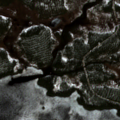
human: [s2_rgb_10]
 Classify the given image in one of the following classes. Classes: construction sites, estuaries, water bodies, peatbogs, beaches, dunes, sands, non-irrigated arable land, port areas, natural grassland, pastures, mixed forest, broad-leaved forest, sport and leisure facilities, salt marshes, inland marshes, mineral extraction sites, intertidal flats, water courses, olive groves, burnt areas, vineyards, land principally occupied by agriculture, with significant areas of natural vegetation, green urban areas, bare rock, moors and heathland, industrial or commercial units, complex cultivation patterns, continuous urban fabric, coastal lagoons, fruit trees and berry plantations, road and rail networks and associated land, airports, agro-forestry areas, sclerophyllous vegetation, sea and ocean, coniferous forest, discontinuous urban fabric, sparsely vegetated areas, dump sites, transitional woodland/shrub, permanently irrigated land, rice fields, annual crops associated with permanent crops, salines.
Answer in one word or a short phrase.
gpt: coniferous forest, peatbogs, water bodies